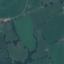
Label: Pasture